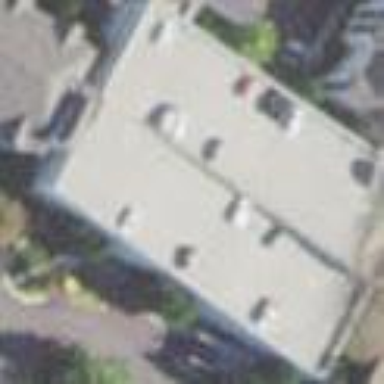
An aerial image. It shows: Multi-storey garage building used for parking.